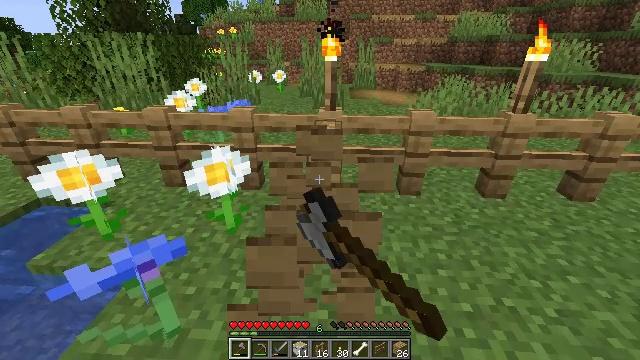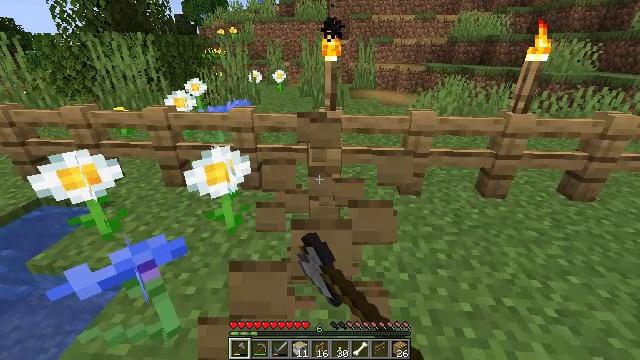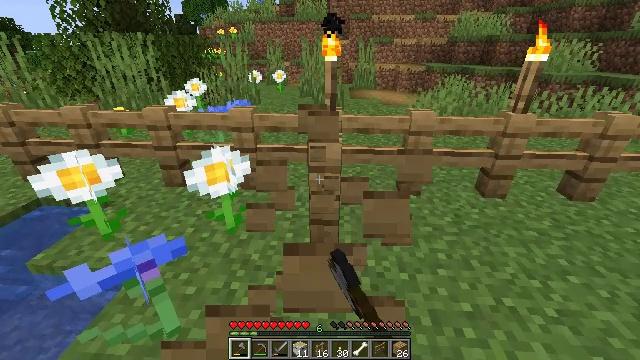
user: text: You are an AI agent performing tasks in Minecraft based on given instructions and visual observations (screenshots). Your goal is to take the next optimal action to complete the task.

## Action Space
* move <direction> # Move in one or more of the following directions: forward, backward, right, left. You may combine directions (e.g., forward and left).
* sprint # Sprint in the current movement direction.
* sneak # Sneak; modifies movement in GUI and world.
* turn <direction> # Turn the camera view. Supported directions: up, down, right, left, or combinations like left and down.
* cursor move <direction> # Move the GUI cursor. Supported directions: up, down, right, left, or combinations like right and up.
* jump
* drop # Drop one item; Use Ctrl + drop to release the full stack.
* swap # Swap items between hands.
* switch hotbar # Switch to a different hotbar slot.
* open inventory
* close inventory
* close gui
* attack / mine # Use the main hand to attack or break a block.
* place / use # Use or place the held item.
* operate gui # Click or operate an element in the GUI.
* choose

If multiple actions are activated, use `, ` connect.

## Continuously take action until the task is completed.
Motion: motion action
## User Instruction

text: Attack the oak fence to collect it.
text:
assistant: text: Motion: attack / mine
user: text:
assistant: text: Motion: attack / mine
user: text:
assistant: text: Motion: attack / mine